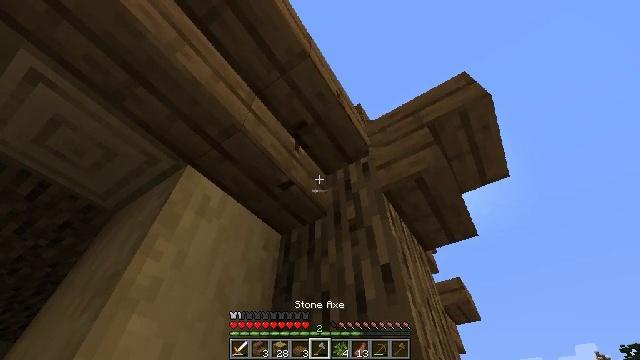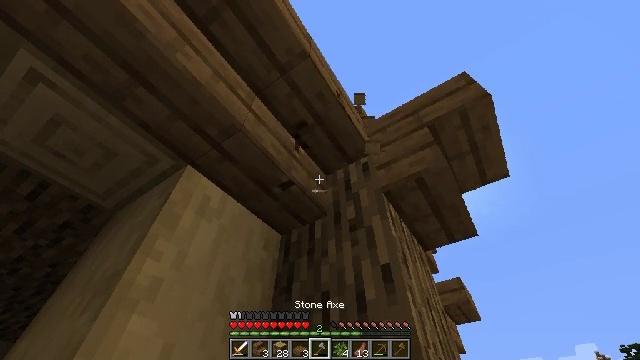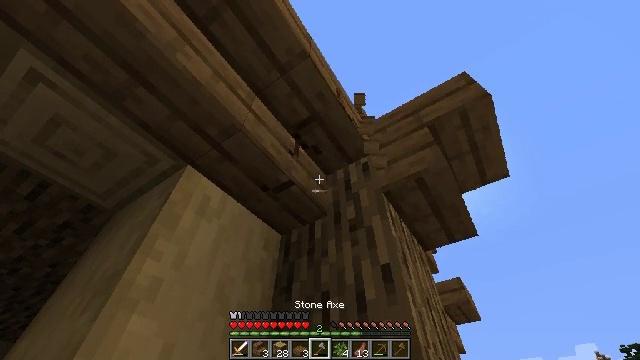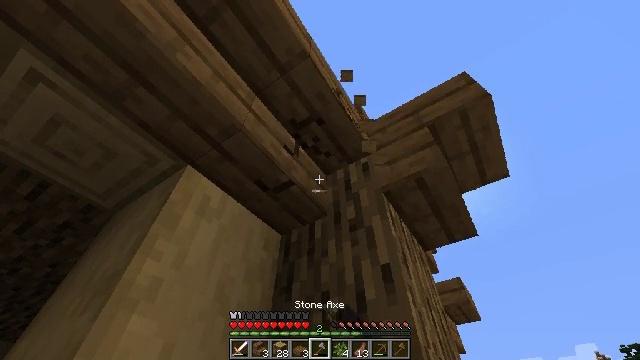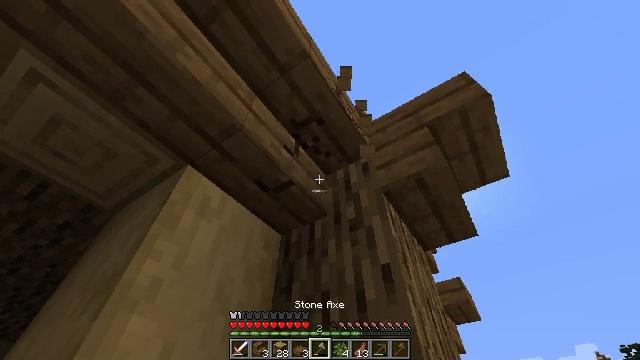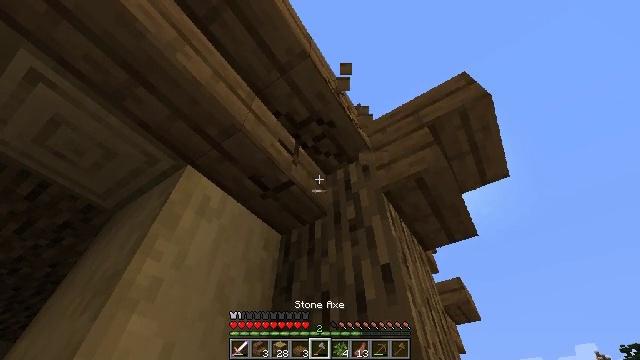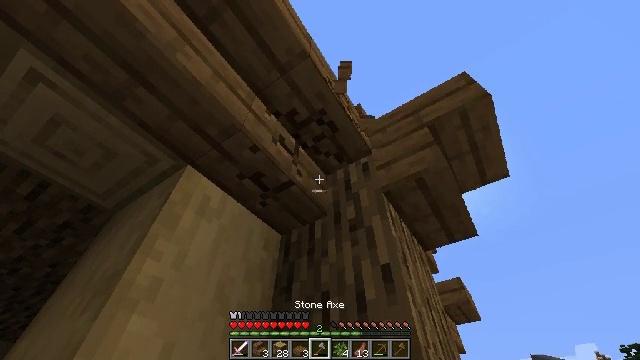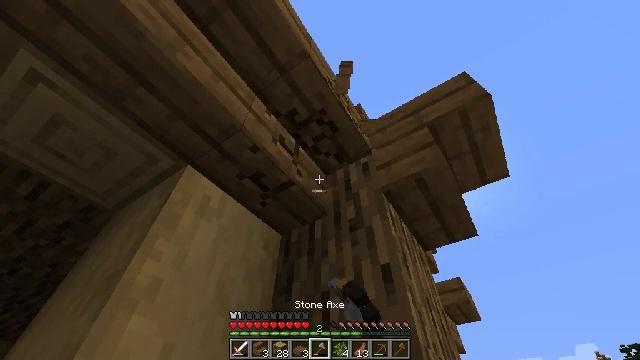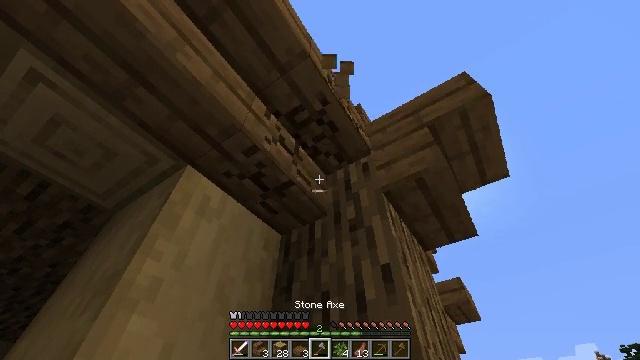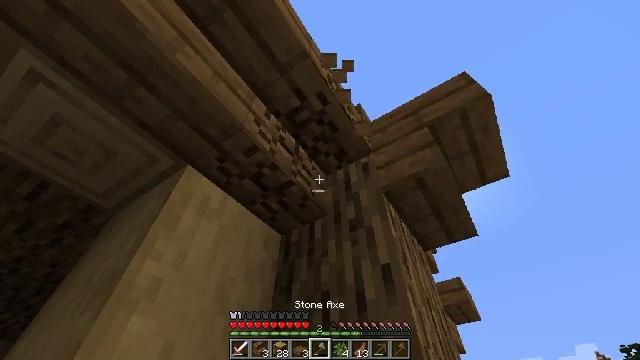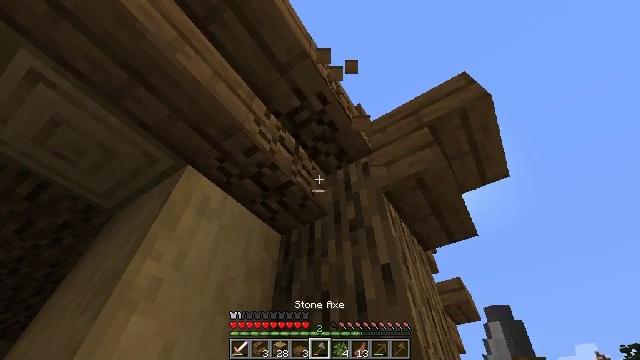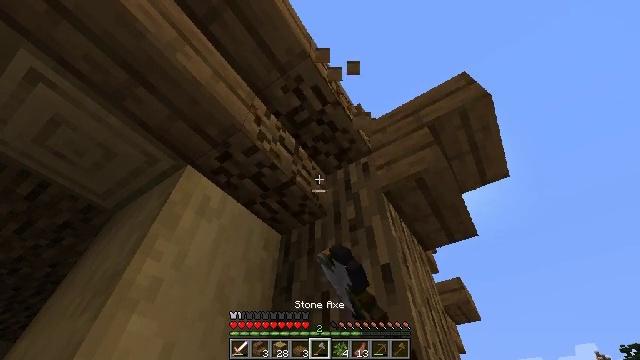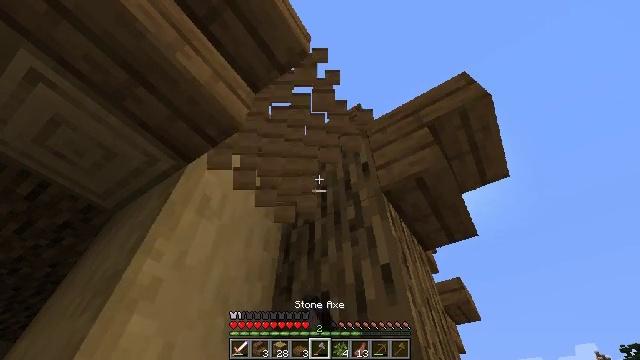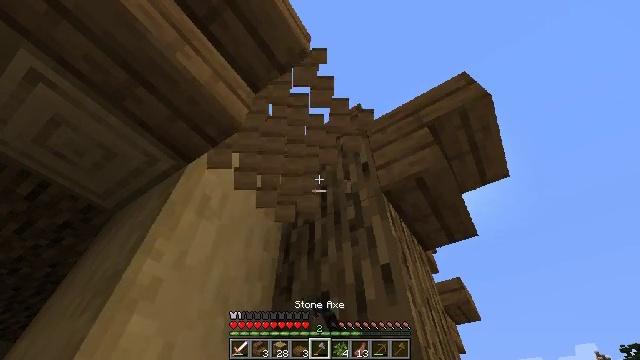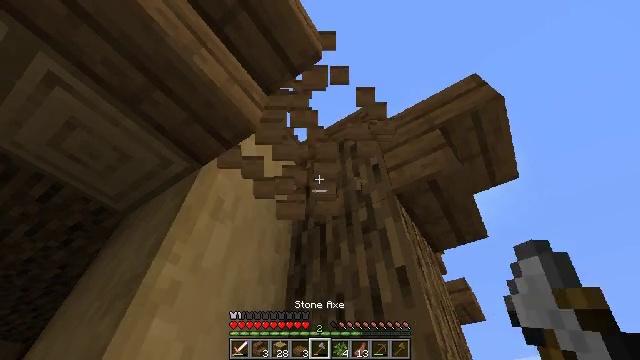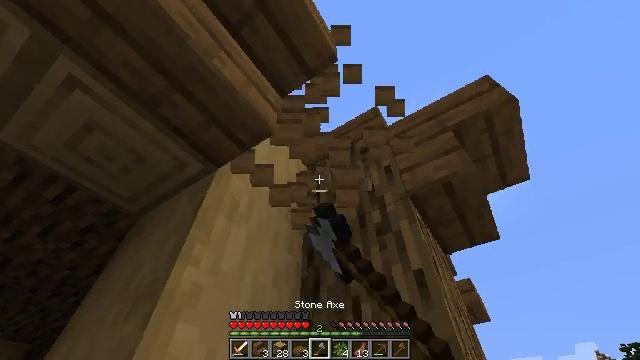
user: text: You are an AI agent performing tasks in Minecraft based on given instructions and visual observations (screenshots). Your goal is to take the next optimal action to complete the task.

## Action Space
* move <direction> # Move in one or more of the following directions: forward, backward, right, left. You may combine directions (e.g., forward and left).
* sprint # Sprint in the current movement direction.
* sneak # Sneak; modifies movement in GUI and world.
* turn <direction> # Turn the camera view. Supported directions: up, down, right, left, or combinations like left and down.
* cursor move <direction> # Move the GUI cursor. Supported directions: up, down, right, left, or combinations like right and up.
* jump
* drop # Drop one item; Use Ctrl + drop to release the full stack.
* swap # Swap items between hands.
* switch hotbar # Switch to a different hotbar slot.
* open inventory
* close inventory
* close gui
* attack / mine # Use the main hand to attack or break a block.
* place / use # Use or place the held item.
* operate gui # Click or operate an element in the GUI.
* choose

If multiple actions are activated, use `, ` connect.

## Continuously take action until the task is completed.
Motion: motion action
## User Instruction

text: Break the spruce stairs for wood.
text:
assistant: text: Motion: attack / mine
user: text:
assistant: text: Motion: attack / mine
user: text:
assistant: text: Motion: attack / mine
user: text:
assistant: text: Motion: attack / mine
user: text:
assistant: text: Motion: attack / mine
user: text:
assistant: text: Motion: attack / mine
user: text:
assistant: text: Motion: attack / mine
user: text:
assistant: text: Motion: attack / mine
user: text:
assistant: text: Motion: attack / mine
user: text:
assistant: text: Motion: attack / mine
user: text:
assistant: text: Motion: attack / mine
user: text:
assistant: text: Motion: attack / mine
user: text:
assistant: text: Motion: attack / mine
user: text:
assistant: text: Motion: move left, attack / mine
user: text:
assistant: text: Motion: move left, attack / mine
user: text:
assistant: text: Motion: move left, attack / mine
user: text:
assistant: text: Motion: attack / mine, switch to hotbar 2